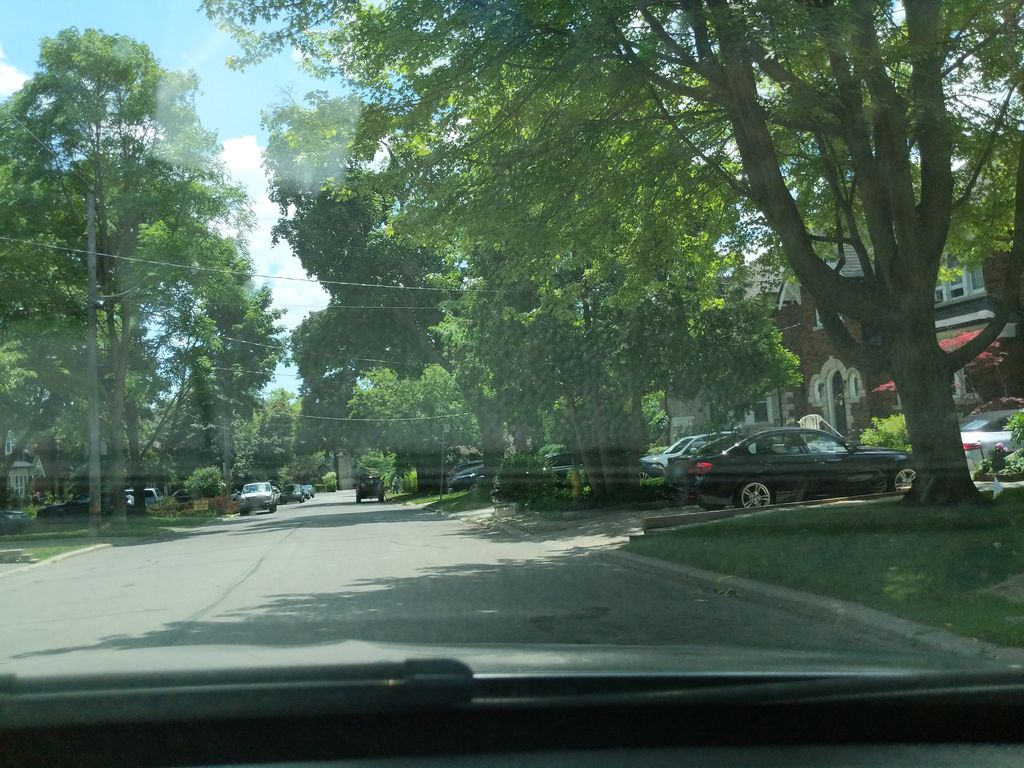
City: toronto